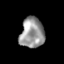
Tissue: skin
Cell type: Epithelial cells
Senescence score: 0.2026
Nuclear area (px): 714
Mean DAPI intensity: 152.151